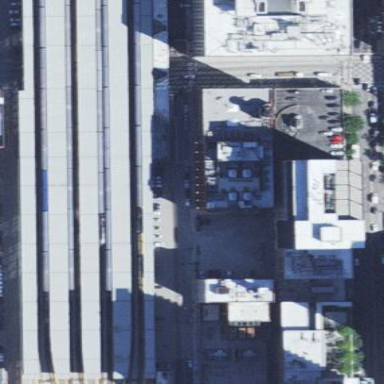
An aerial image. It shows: Train station building.